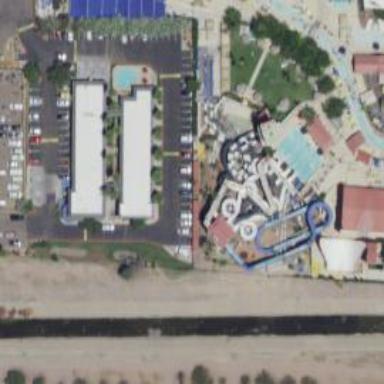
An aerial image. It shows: Water slide attraction.